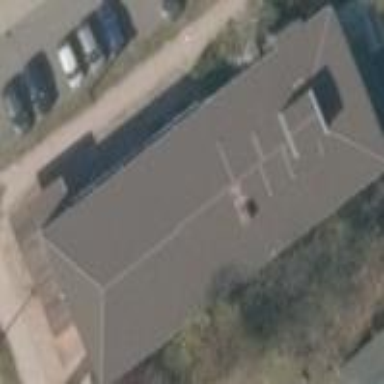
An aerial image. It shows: Commercial building.